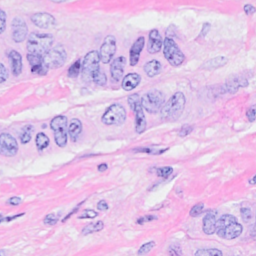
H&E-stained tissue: Breast